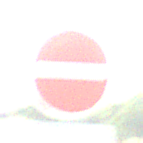
Verkehrszeichen: VerbotDerEinfahrt
Zusatzzeichen unten: BesondereFahrzeugeUndTransportgueter4
Umgebung: Outdoor, Nature
Tageszeit: MorningAfternoon
Wetter: PartlyCloudy
Licht: Natural
Jahreszeit: NotSpecified
Kontrast: HighContrast